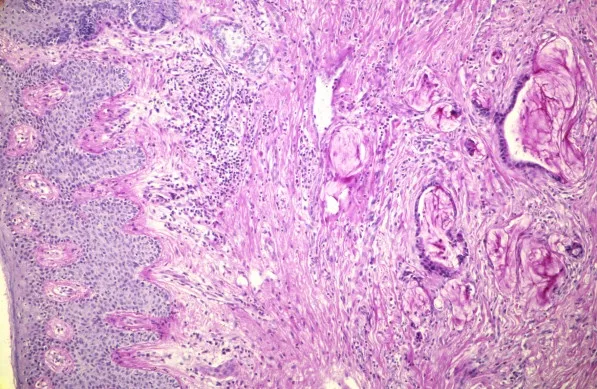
Dermal infiltration of the mucinous adenocarcinoma undermining the perineal skin. PAS-stain, x 50.
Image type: pathology (pas)